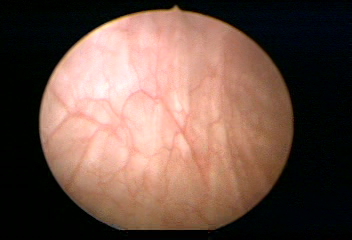
Modality: WLC
Class: Normal mucosa
Bladder cancer association: No